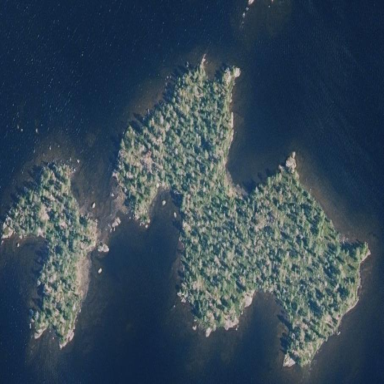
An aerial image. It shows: Islet.